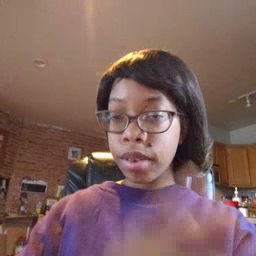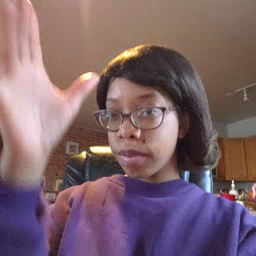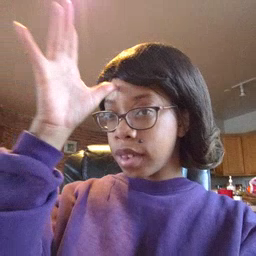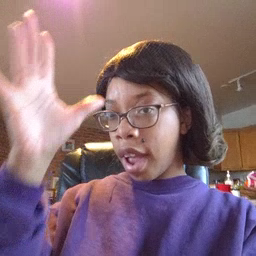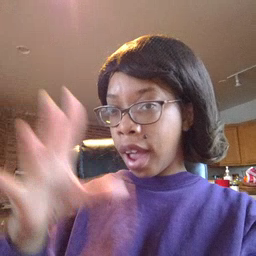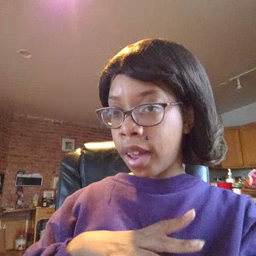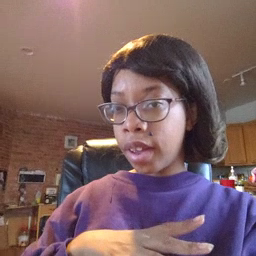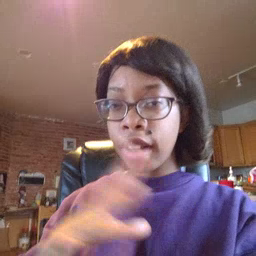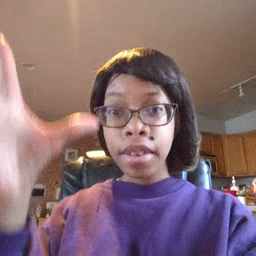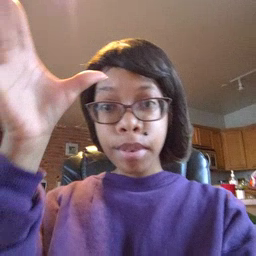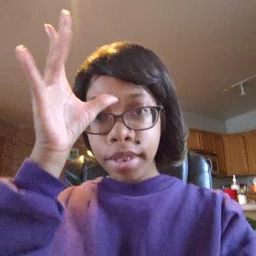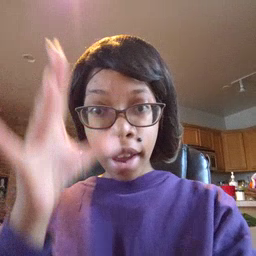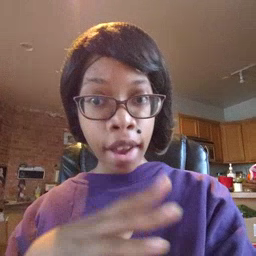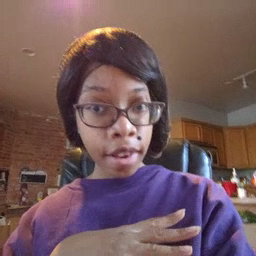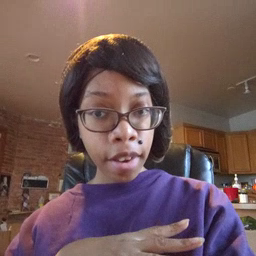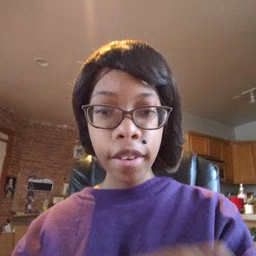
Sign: man